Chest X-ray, AP view. Patient: 60 years old, sex F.
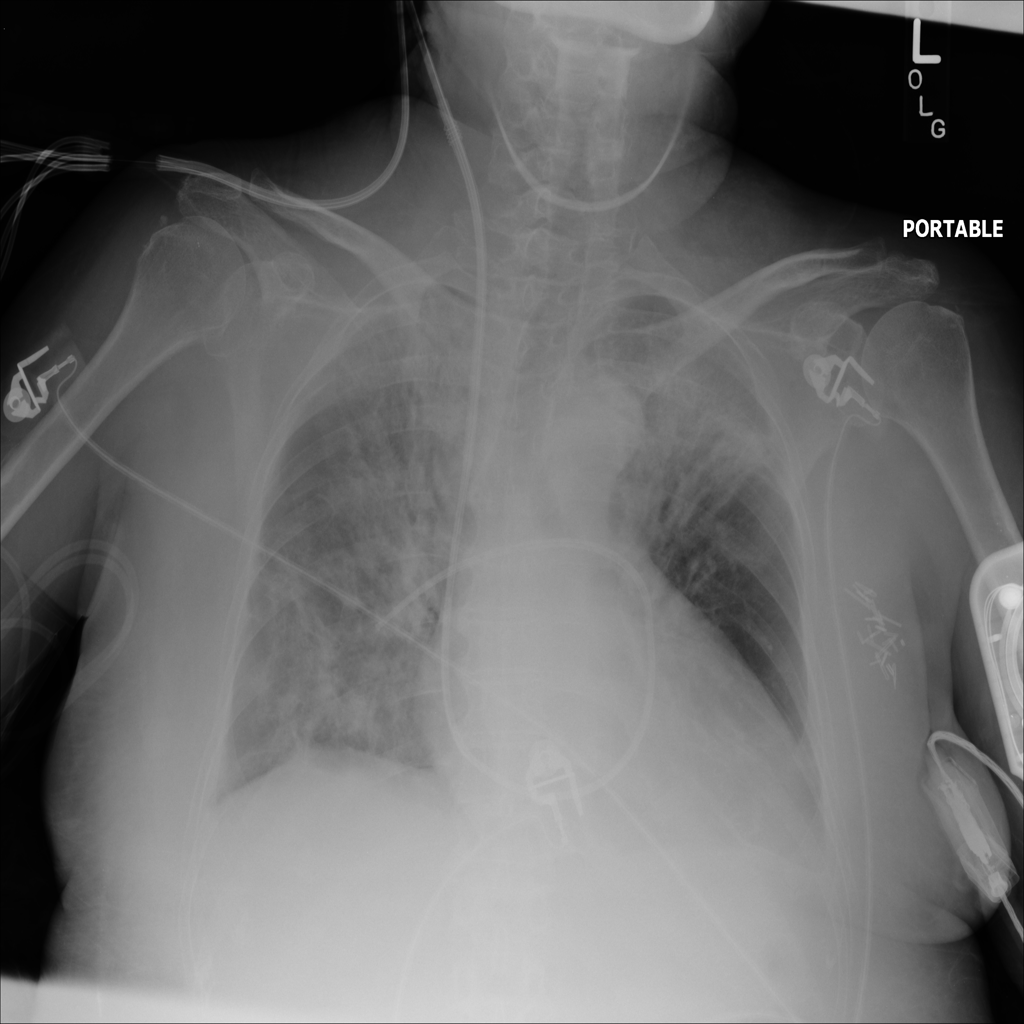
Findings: No Finding